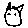
Label: cat